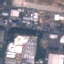
Land use / land cover class: Industrial